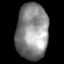
Tissue: lung
Cell type: Epithelial cells
Senescence score: 0.2236
Nuclear area (px): 1757
Mean DAPI intensity: 137.688